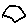
Label: hexagon